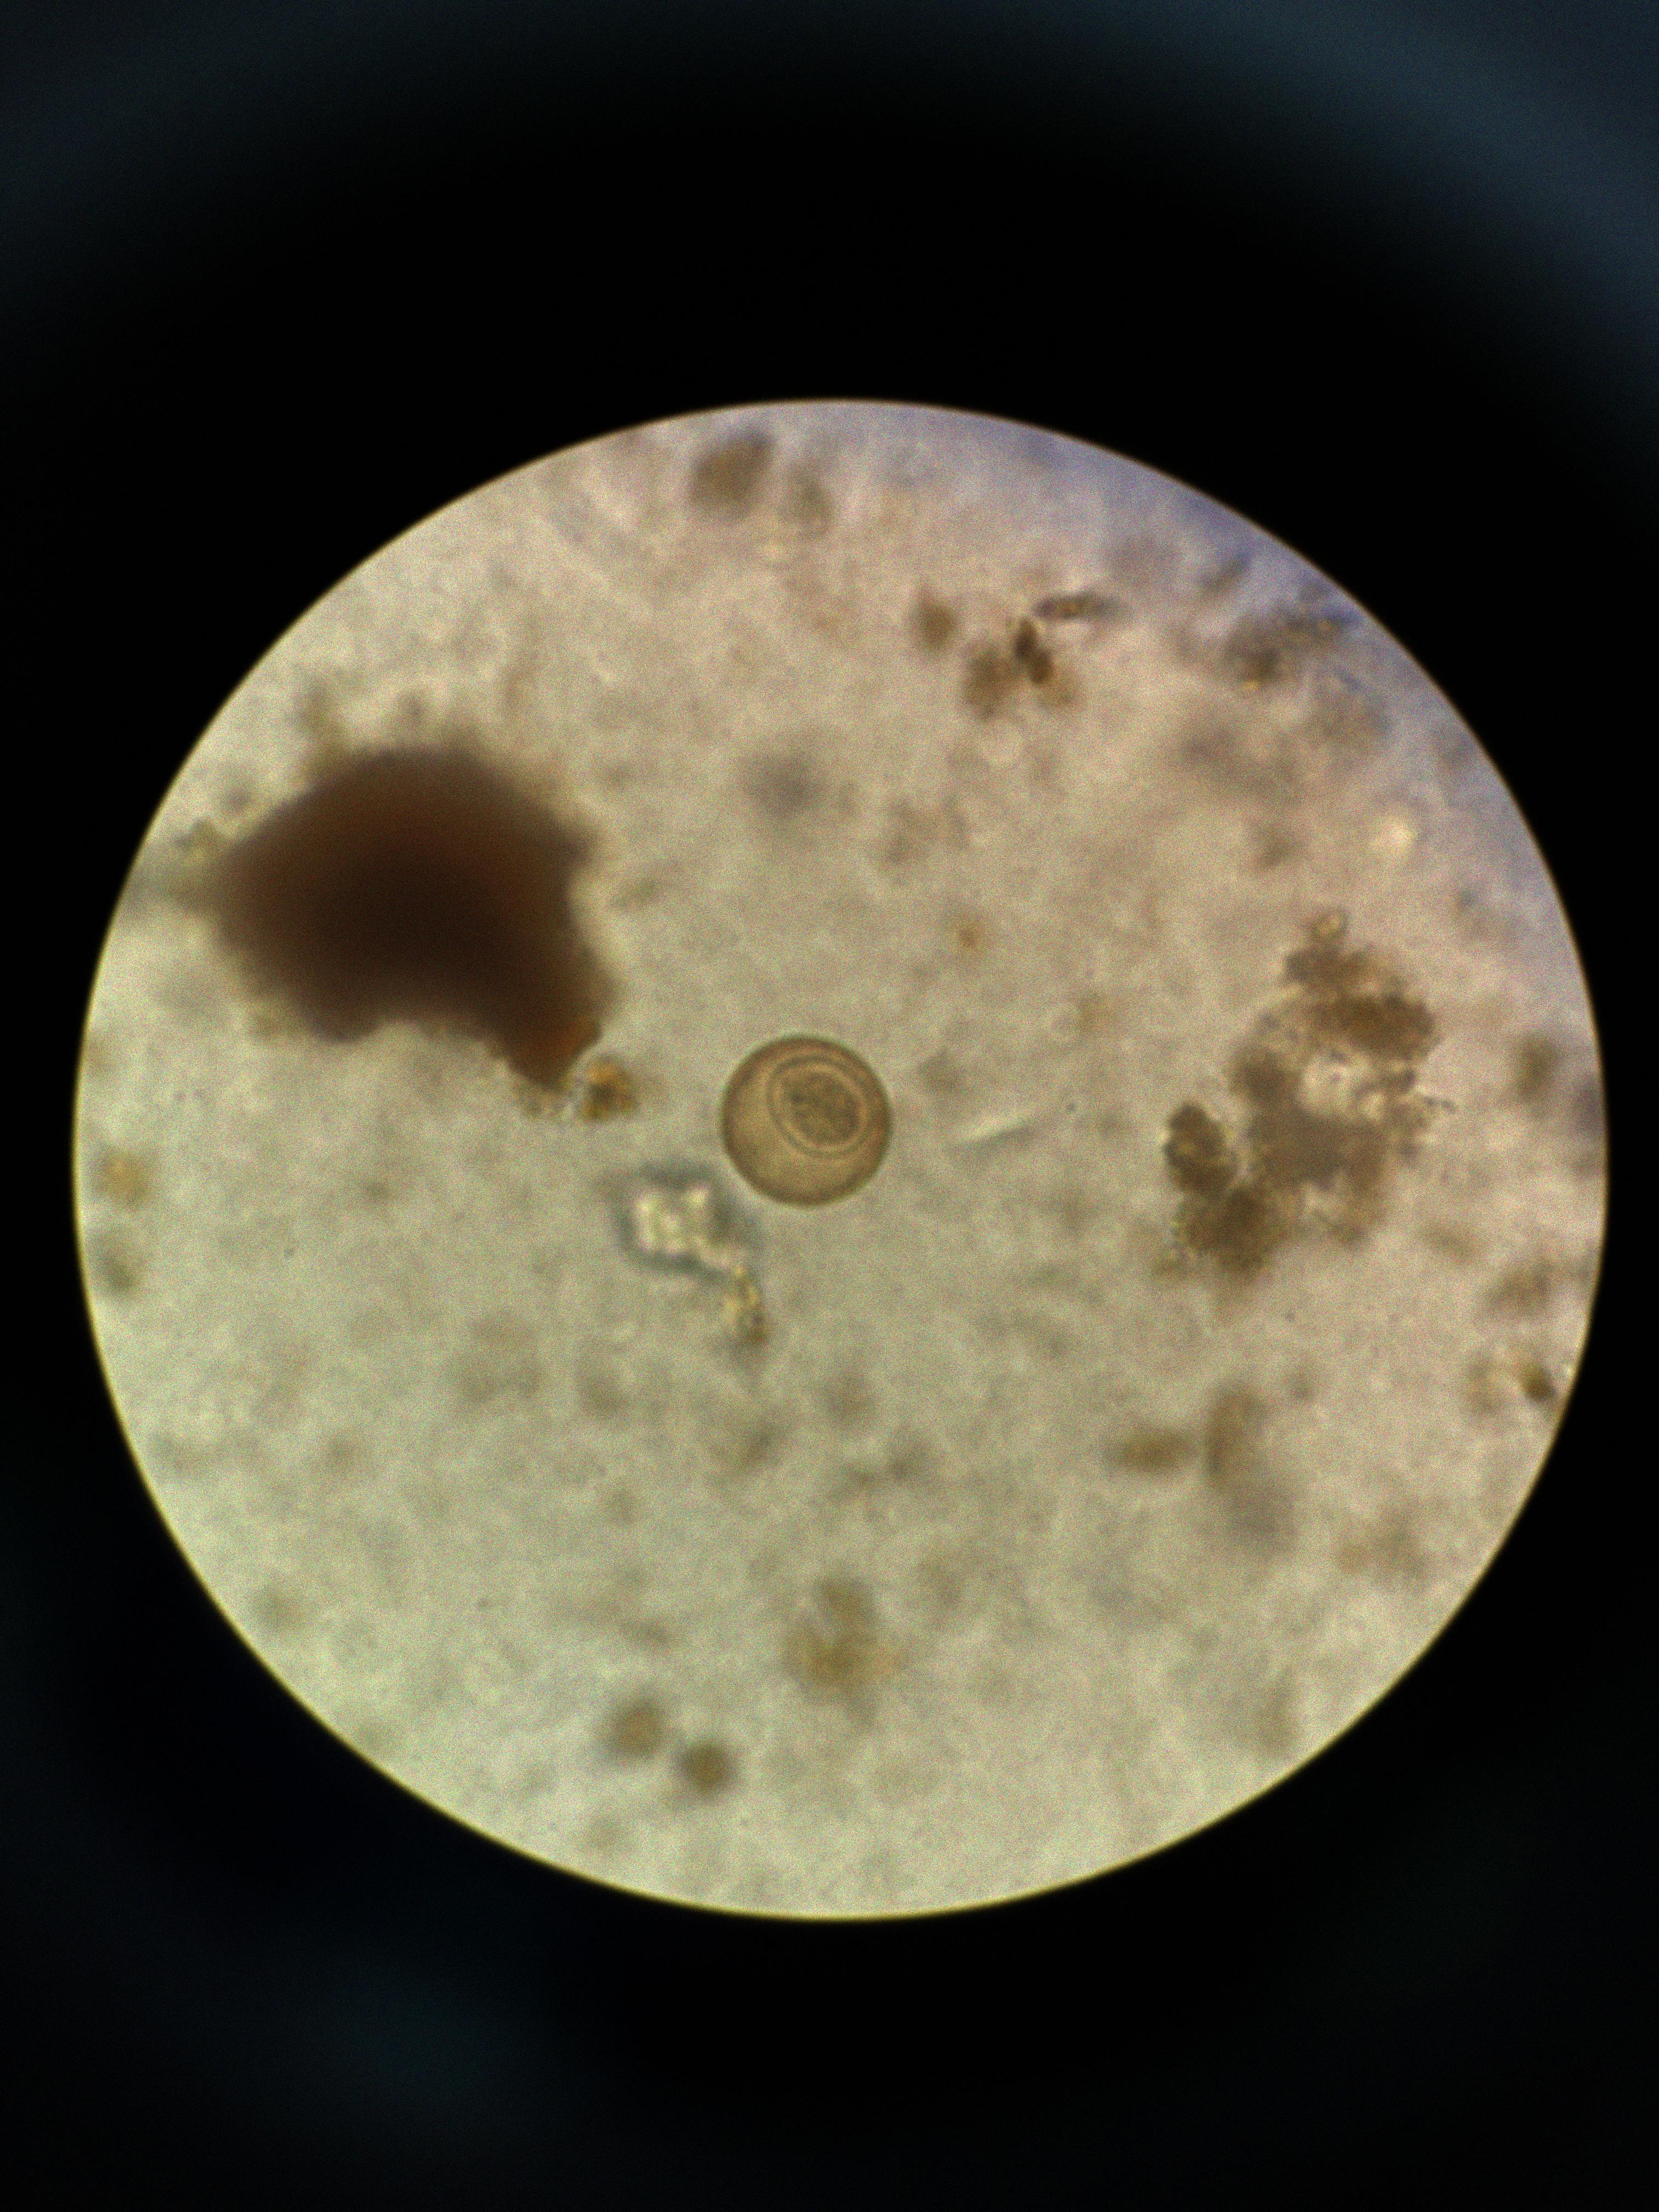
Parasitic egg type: Hymenolepis diminuta